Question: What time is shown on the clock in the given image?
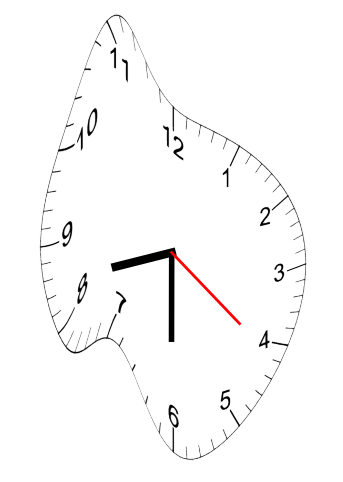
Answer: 08:30:21